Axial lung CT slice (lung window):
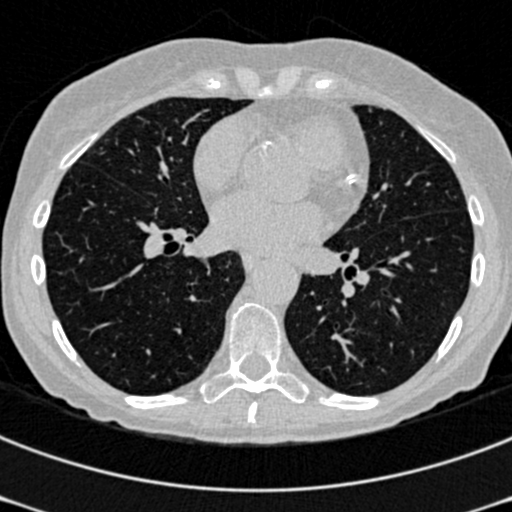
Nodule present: no